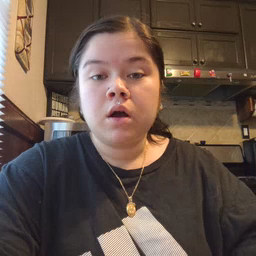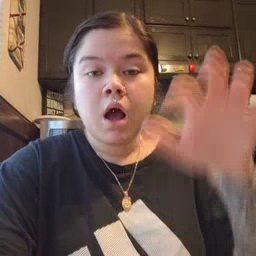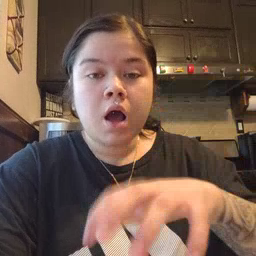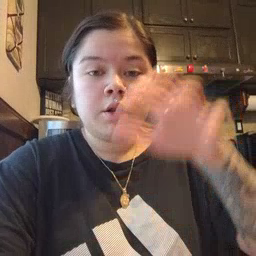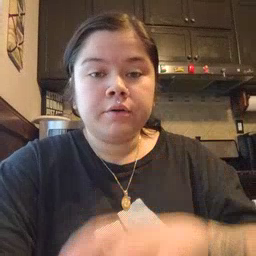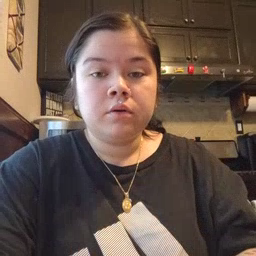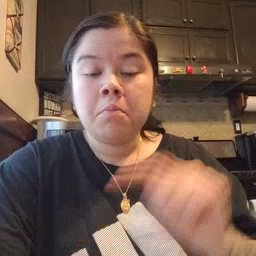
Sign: alligator